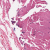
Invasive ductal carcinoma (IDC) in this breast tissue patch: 0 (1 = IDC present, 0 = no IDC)